Question: I want to create a structure where in first level will have the variable names for eg:- a
'''
>> a=struct()
a =
struct with no fields.
>> for i=1:30
a.i=rand(3);
end
>> a
a =
i: [3x3 double]
a.i
ans =
0.3477 0.2621 0.2428
0.1500 0.0445 0.4424
0.5861 0.7549 0.6878
'''
But what I want to create is a structure where 'a' is a struct contains 30 fields
where a.1 ; a.2 ;a.3; each give a random matrix which was previously assigned.
I would also like to do this same thing but for 'i' Strings and not just numbers.
For example a video is read and some particular data from every frame is stored in a struct with the variable name of the frame number.

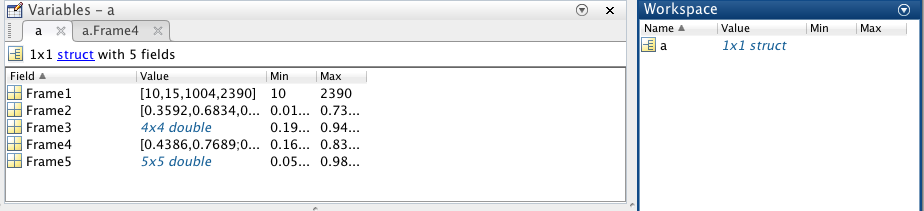
Answer: Your code just defines a field called 'i', 30 times.
You can build a different field name in each iteration using <URL> and put parentheses around it:
'''
for i = 1:30
a.(['f' num2str(i)]) = rand(3);
end
'''
This gives
'''
a =
f1: [3x3 double]
f2: [3x3 double]
f3: [3x3 double]
f4: [3x3 double]
...
'''